Question: I have a textarea inside a tabsheet, that is inside a splitepanel. My problem is that the textarea not fills the hole space in tabsheet. I have set all component with a height of 100%...but it doesn't work :(
Here is a screenshot of the tab

Thanks for help!
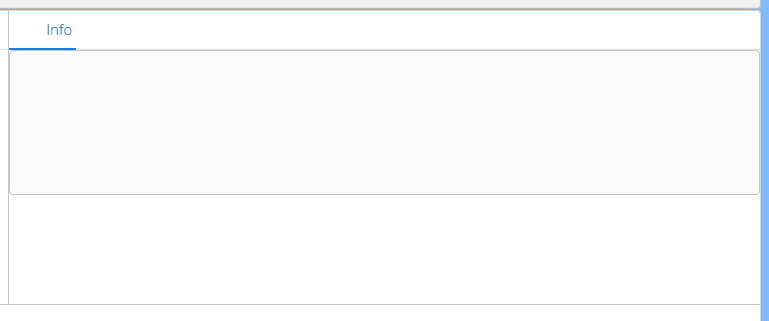
Answer: I can't see your HTML/CSS from here, but usually Vaadin adds some divs around elements - in this case, the text area - Try to inspect that parent(s) element of the text area and there has to be one of them that needs a 100%